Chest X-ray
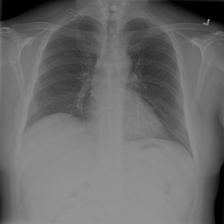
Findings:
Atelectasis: negative
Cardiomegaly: negative
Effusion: negative
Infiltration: negative
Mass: negative
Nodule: negative
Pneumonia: negative
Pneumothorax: negative
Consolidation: negative
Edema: negative
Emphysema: negative
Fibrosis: negative
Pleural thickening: negative
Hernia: negative